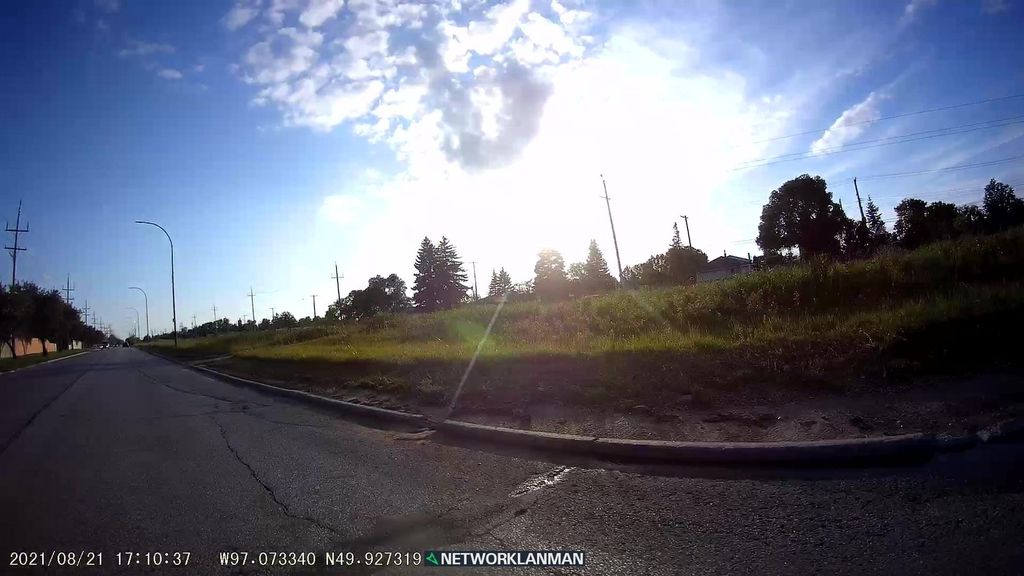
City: winnipeg